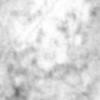
Label: no_change